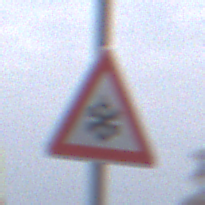
Verkehrszeichen: SchneeOderEisglaette
Umgebung: Outdoor, Nature
Tageszeit: MorningAfternoon
Wetter: Overcast
Licht: Natural
Jahreszeit: NotSpecified
Kontrast: LowContrast